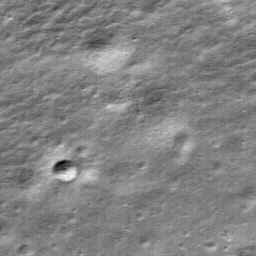
Host type: background_regolith
Lunar coordinates: latitude nan, longitude nan